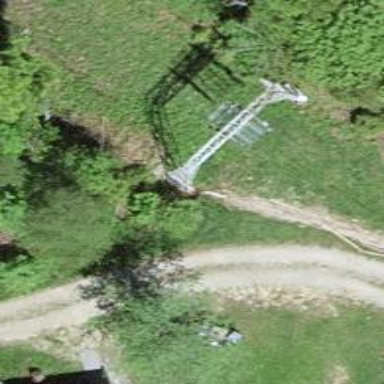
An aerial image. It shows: Pylon used for aerialway.